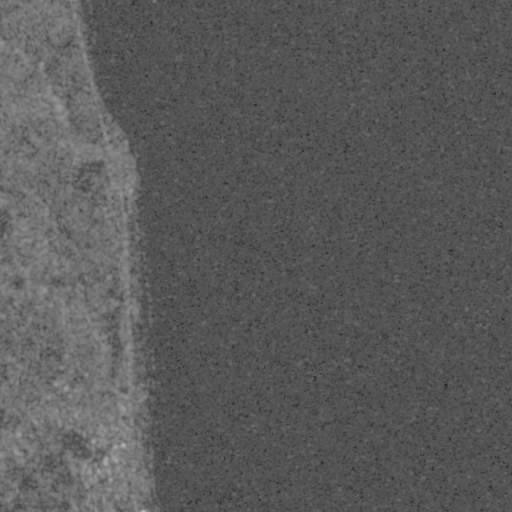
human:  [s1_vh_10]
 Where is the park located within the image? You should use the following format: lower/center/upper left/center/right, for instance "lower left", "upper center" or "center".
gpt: The park is located in the center left of the image.
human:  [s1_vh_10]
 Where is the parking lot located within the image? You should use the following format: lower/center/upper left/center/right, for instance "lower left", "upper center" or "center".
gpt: The parking lot is located in the left of the image.
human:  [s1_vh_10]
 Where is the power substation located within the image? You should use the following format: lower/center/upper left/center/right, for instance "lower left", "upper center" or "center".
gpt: The power substation is located in the lower left of the image.
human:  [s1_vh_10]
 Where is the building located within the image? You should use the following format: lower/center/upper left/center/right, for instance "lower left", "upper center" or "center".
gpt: There is no building in the image.

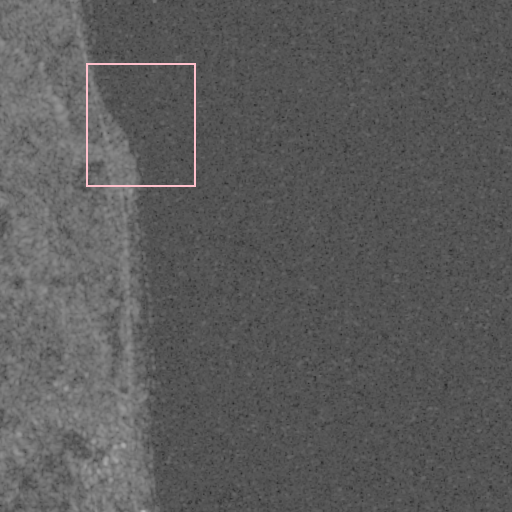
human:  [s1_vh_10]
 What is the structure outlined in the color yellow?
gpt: There is no yellow outline.
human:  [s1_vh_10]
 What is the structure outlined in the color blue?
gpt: There is no structure outlined in blue.